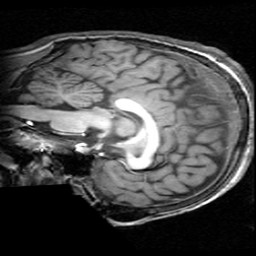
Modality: T1w
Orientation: sagittal
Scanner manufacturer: ge
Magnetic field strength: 3 T
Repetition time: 0.009036 s
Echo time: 0.00184 s